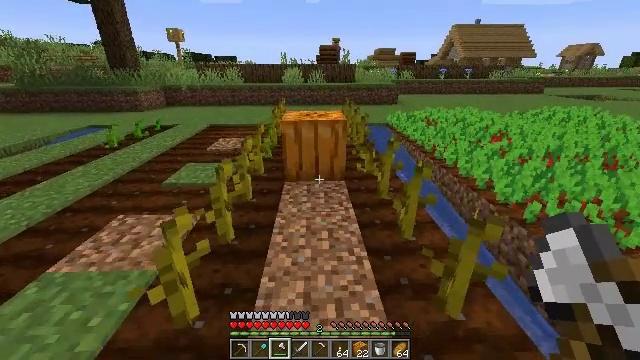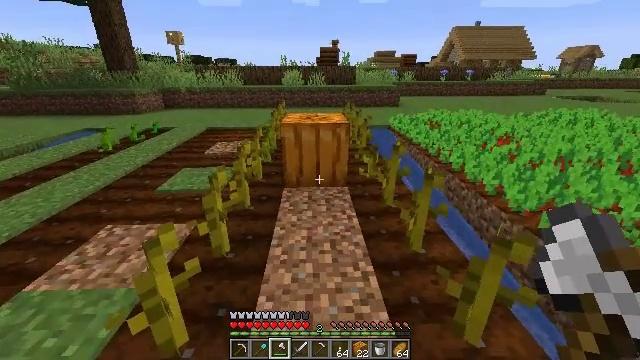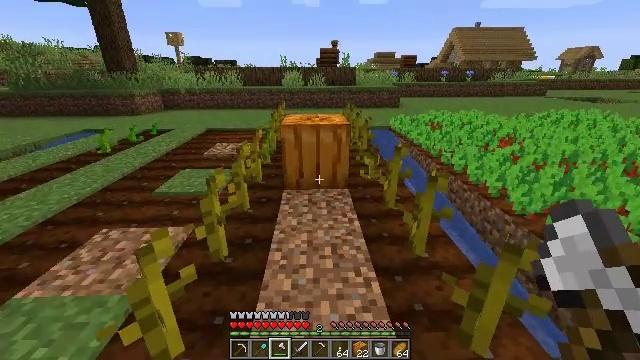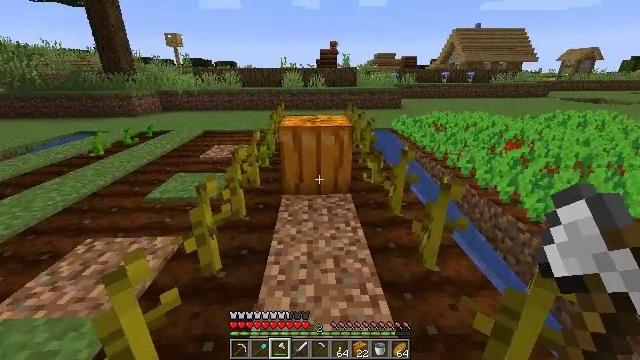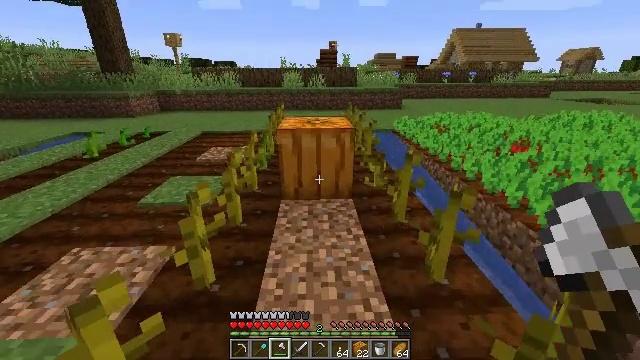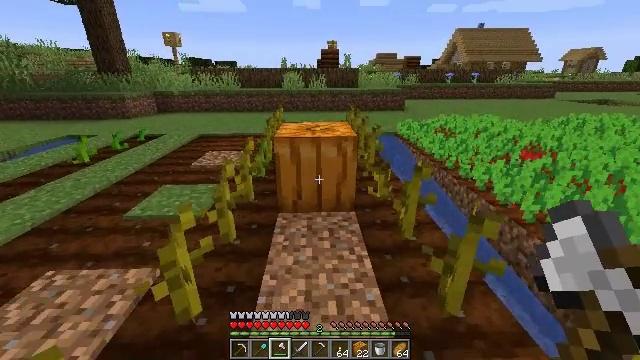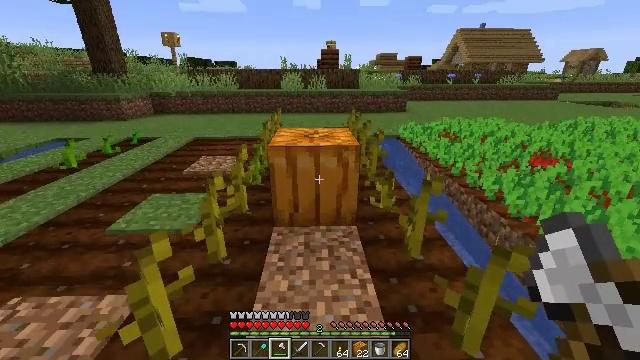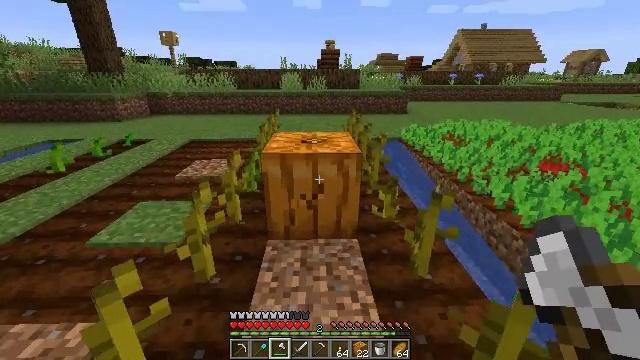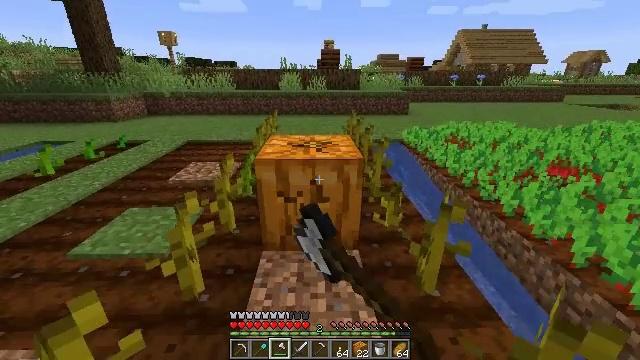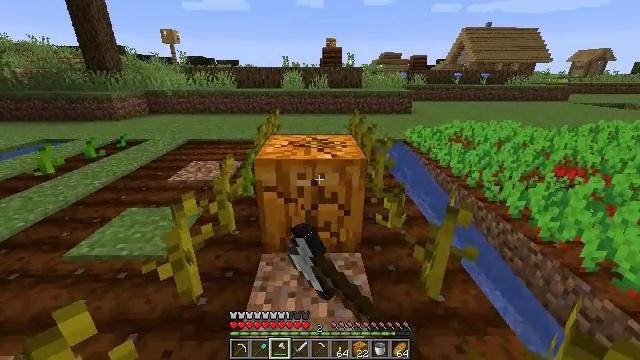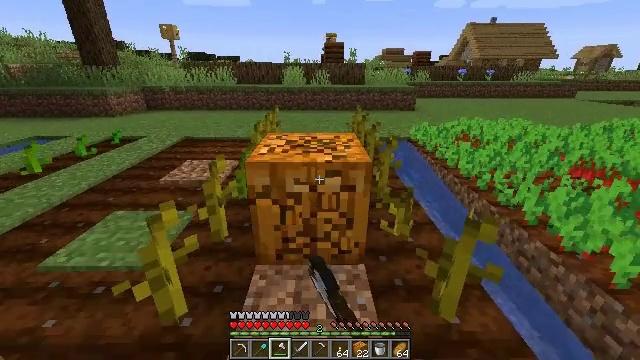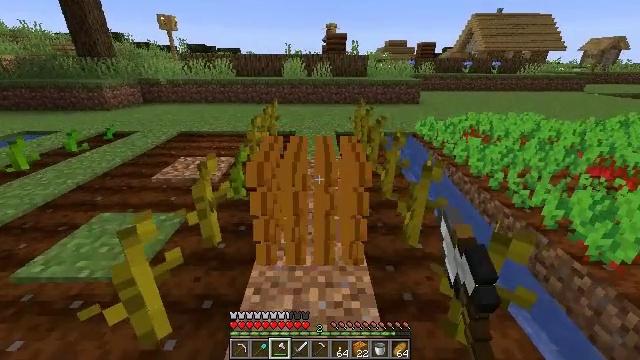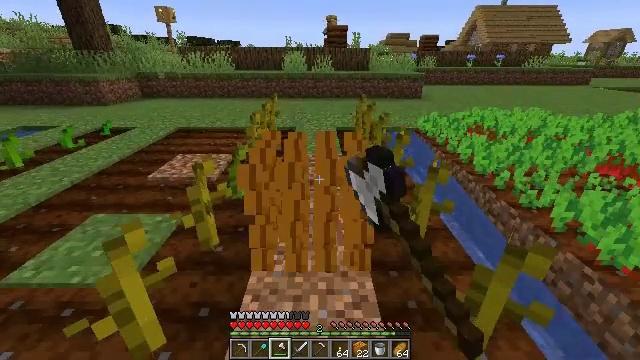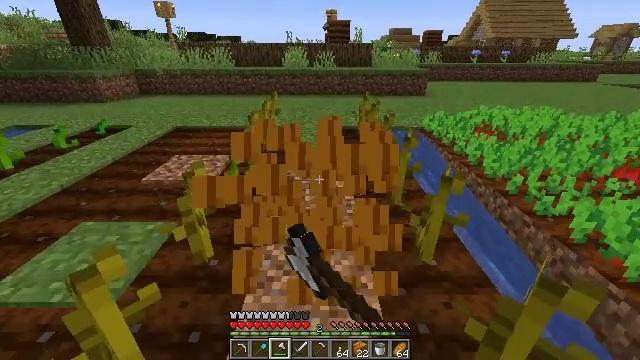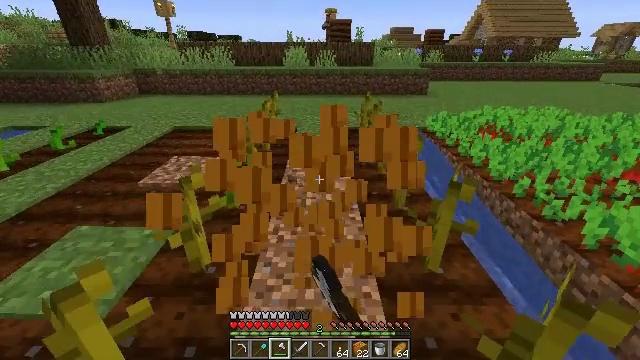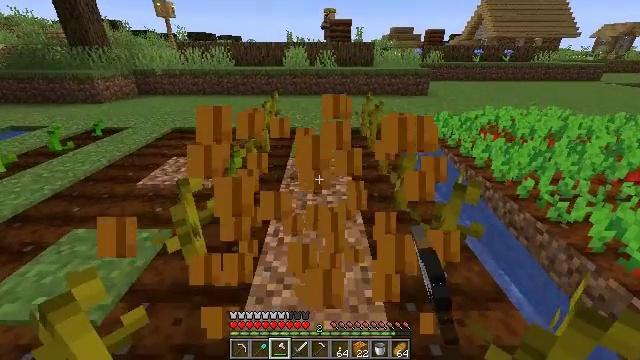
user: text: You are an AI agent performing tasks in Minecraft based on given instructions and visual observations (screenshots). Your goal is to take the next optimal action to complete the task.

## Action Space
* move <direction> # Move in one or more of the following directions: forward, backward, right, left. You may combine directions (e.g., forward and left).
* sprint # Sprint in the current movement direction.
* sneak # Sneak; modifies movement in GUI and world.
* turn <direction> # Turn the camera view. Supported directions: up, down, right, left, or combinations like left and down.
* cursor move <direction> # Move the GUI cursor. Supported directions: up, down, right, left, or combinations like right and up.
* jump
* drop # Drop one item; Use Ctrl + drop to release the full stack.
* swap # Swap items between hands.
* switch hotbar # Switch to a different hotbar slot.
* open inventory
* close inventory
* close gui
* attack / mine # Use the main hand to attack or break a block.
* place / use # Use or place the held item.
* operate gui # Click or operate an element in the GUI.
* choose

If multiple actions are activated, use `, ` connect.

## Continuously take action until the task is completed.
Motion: motion action
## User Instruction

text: Mine the pumpkin from the ground.
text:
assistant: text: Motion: move forward
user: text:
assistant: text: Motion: move forward
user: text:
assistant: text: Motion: move forward
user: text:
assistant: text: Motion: move forward
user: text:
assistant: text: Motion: move forward
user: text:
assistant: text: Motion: move forward
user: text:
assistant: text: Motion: move forward, attack / mine
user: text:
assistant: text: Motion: move forward, attack / mine
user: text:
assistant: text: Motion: move forward, attack / mine
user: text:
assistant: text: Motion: move forward, attack / mine
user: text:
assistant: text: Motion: move forward, turn down, attack / mine
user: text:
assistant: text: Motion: move forward, turn down, attack / mine
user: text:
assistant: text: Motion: attack / mine
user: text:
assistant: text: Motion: attack / mine
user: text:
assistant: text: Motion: attack / mine
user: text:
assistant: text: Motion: attack / mine